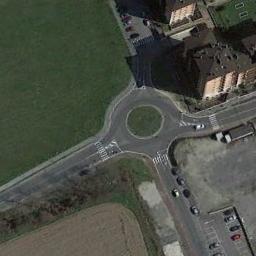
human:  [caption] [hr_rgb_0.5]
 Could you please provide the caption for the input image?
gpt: The roundabout is on the grass next to trees and buildings .

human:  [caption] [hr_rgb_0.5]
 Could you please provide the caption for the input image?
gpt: There are several moving vehicles on the road at the roundabout, There are several buildings and some trees and some lawns around the roundabout .

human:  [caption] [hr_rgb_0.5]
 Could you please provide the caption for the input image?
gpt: The roundabout with four exits and entrances is in the clearing and some buildings are next to the roundabout .

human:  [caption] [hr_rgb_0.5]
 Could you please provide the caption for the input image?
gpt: The grass is beside the roundabout .

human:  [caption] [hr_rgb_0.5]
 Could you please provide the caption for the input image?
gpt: There are some buildings and a green lawn beside the roundabout .